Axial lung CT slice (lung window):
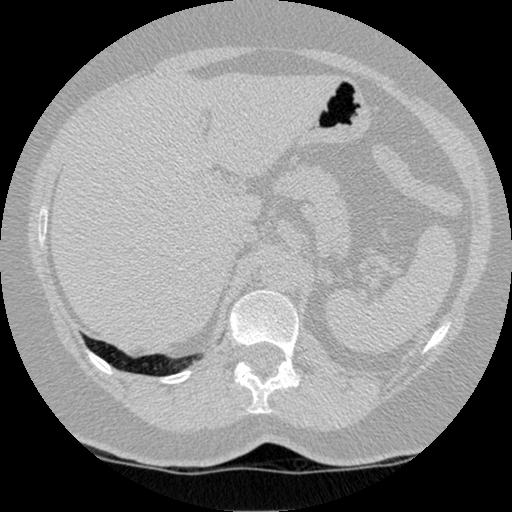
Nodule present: no